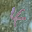
Label: 4